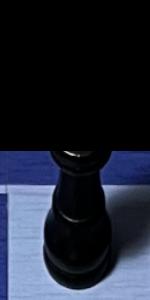
Label: King_Black